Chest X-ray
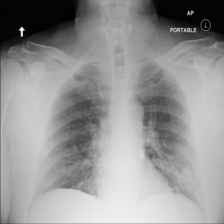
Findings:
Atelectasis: positive
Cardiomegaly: negative
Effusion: negative
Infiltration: negative
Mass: positive
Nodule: negative
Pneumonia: negative
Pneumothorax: positive
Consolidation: negative
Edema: negative
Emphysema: positive
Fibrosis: negative
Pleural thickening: negative
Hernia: negative